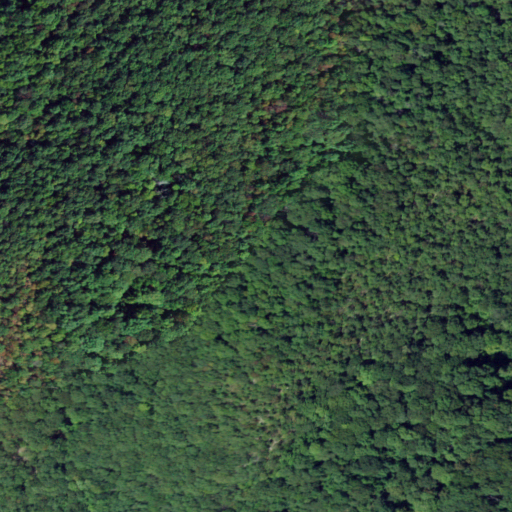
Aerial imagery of mountains in New Jersey named Sparta Mountains containing only deciduous forest